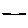
Label: line